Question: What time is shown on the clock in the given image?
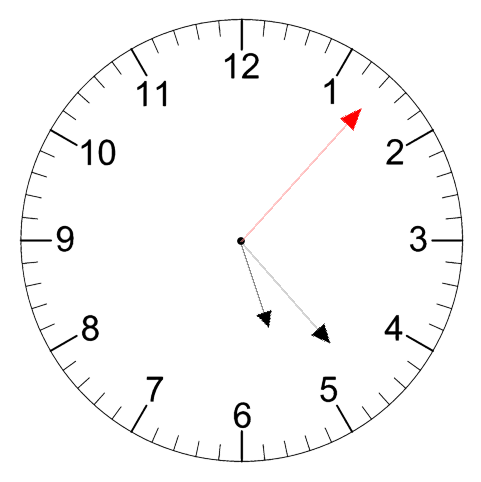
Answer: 05:23:07